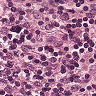
Metastatic tissue present: no